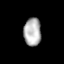
Tissue: lung
Cell type: Epithelial cells
Senescence score: 0.5592
Nuclear area (px): 474
Mean DAPI intensity: 178.148